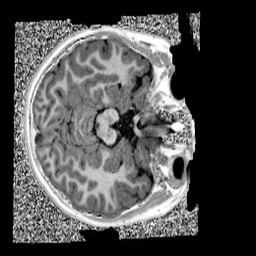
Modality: UNIT1
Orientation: axial
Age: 11
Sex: female
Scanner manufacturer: siemens
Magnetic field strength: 3 T
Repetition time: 4 s
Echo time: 0.00299 s